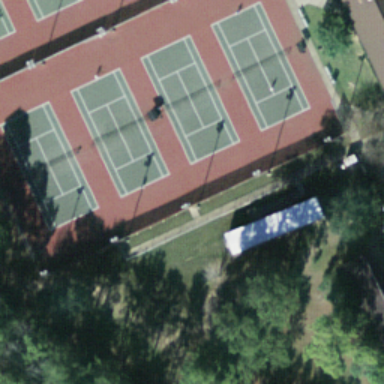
Some tennis courts arranged in lines with some plants surrounded .